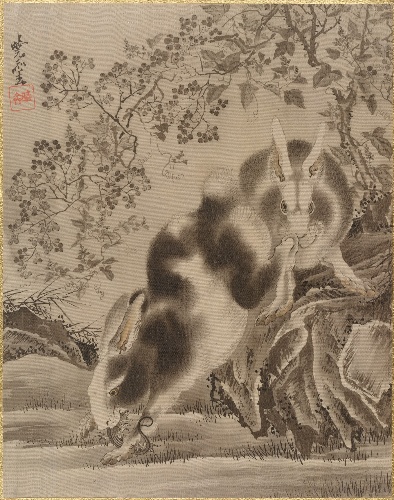
Artist: Kawanabe Kyōsai 河鍋暁斎
Artist bio: Japanese, 1831–1889
Date: ca. 1887
Object type: Album leaf
Classification: Paintings
Medium: Album leaf; ink and color on silk
Culture: Japan
Period: Meiji period (1868–1912)
Dimensions: 14 1/4 x 11 1/4 in. (36.2 x 28.6 cm)
Department: Asian Art
Credit line: Charles Stewart Smith Collection, Gift of Mrs. Charles Stewart Smith, Charles Stewart Smith Jr., and Howard Caswell Smith, in memory of Charles Stewart Smith, 1914
Accession year: 1914
Repository: Metropolitan Museum of Art, New York, NY
Tags: Rabbits